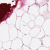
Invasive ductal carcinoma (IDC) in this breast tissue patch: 0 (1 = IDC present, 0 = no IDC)